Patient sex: M
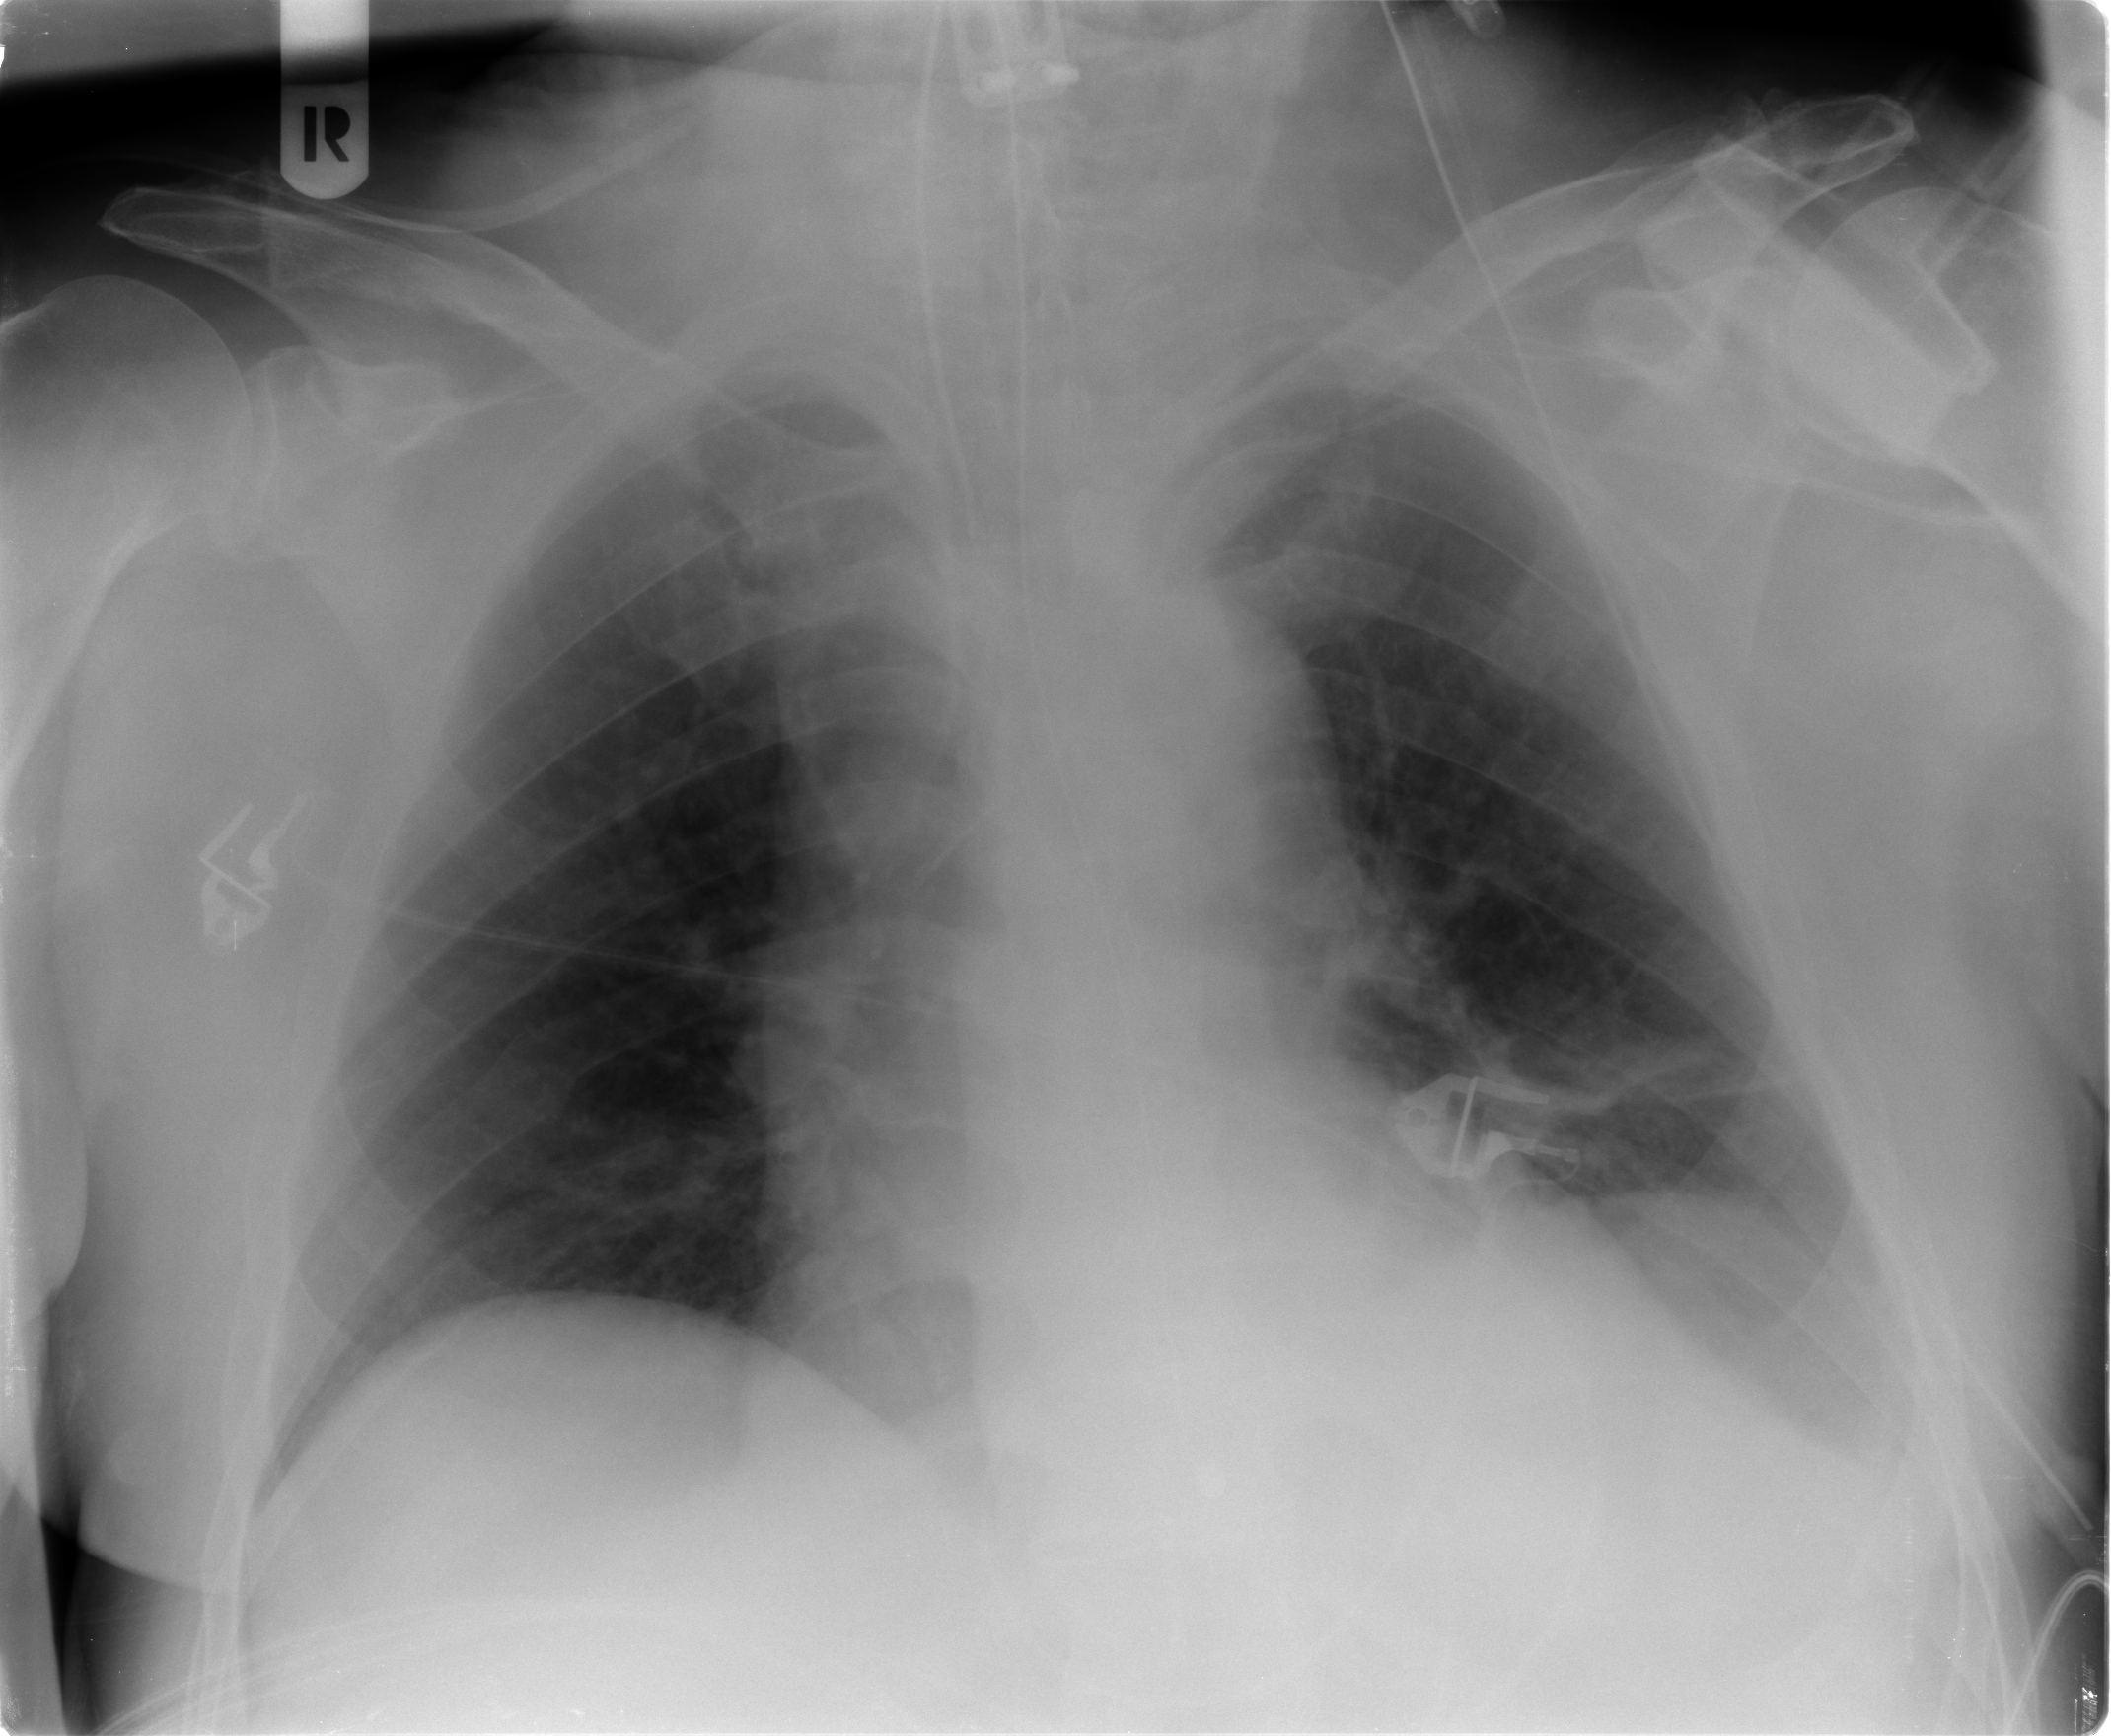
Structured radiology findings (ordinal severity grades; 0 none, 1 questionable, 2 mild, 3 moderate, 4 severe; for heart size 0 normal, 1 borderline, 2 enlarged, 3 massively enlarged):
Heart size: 0
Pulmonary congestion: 0
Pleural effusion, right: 0
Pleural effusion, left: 0
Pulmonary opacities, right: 0
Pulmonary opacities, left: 0
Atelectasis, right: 1
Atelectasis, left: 1